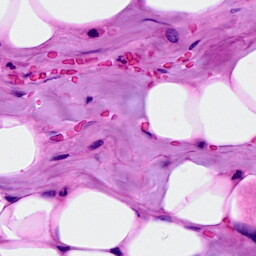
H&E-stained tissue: Breast